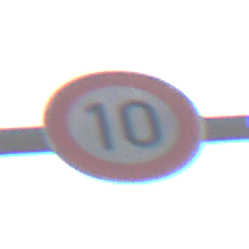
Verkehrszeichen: Geschwindigkeit10
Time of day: MorningAfternoon
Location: Outdoor (Nature)
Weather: PartlyCloudy
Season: NotSpecified
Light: Natural